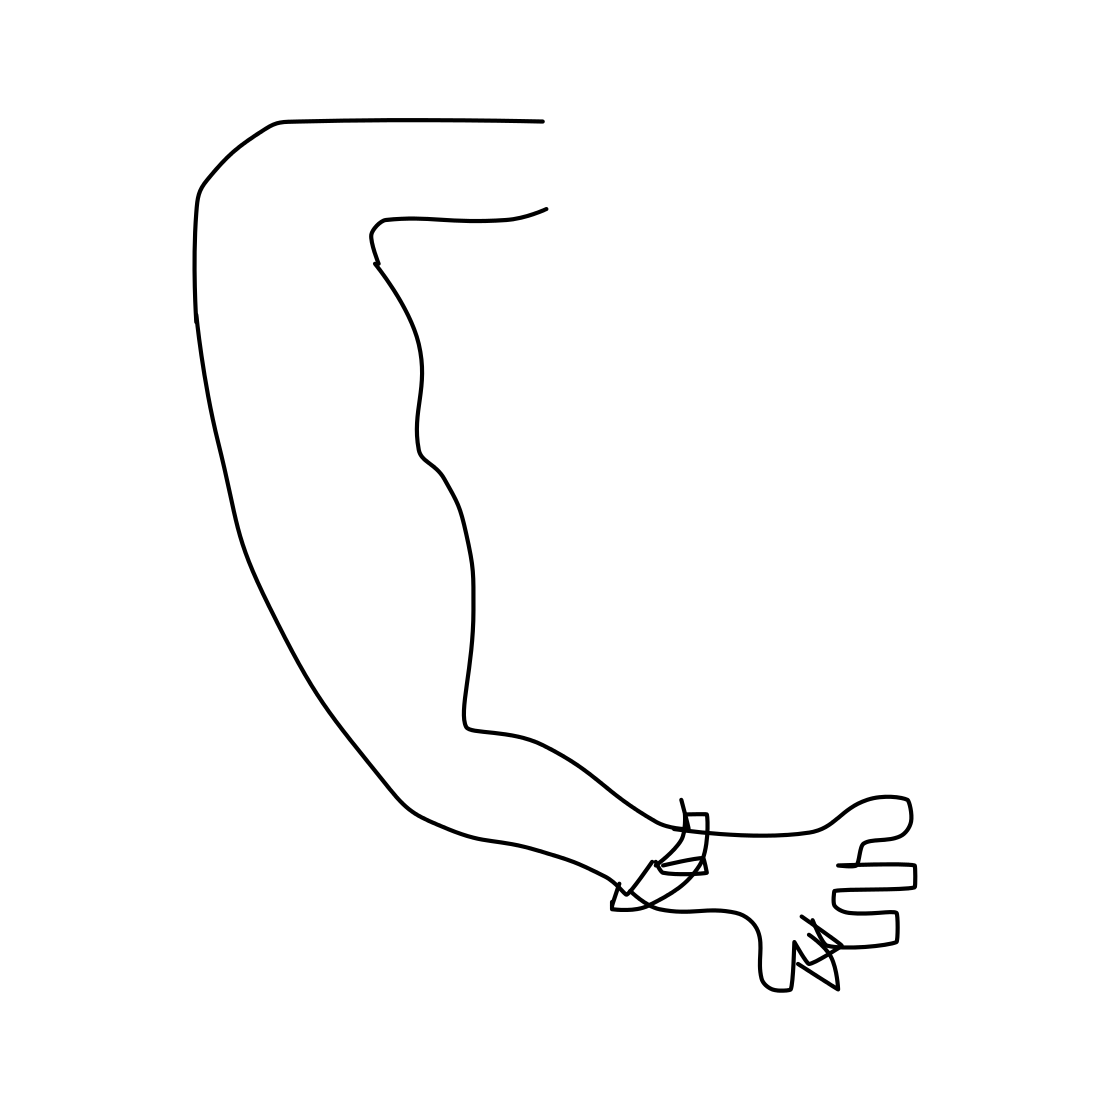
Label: arm